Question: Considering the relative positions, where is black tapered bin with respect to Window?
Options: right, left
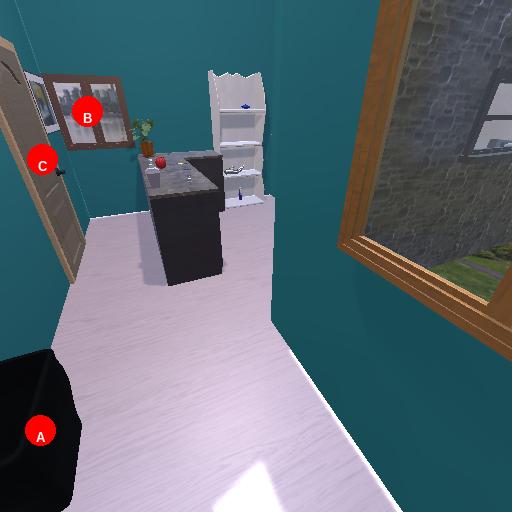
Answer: right